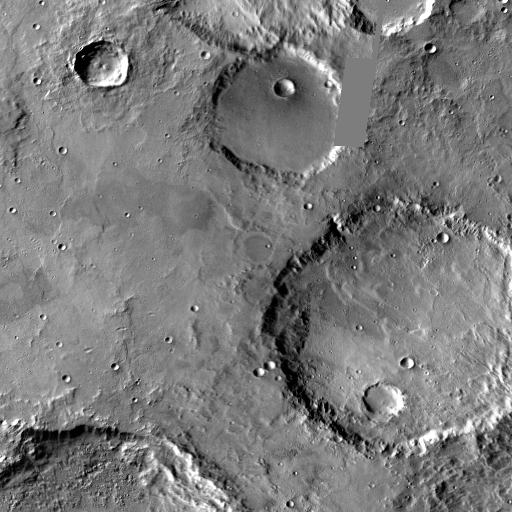
Crater classes present: Background, Other, Layered, Buried, Secondary